Interaction volume radius: 10 \u00c5
Interaction volume height: 25 \u00c5
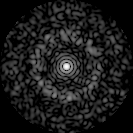
Disorder parameter: 0.8333